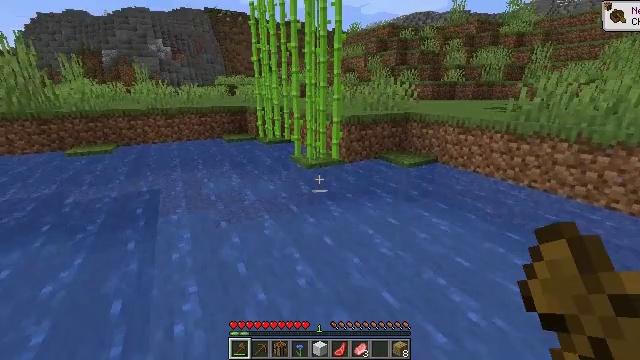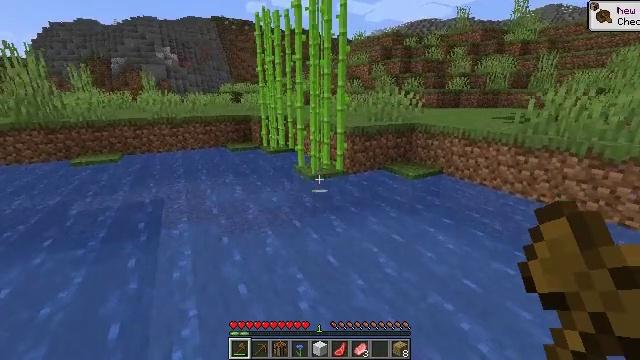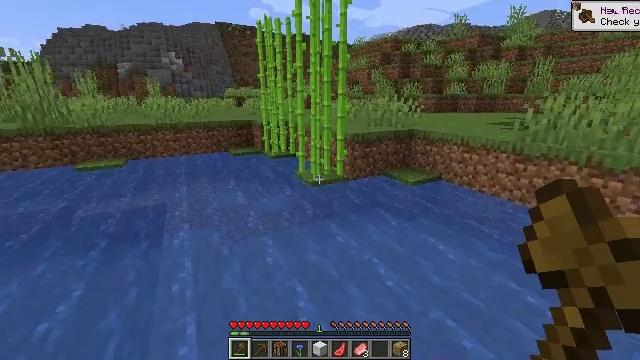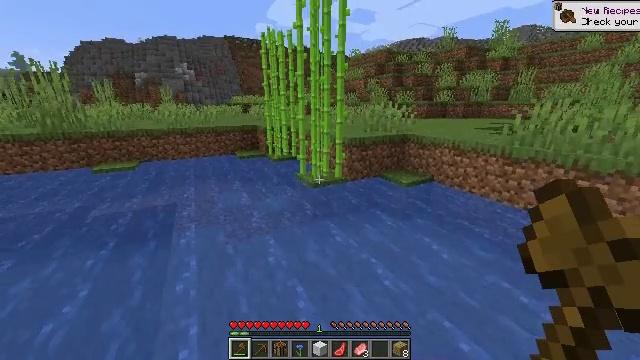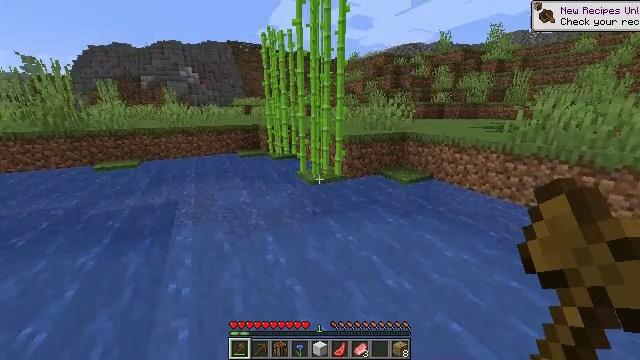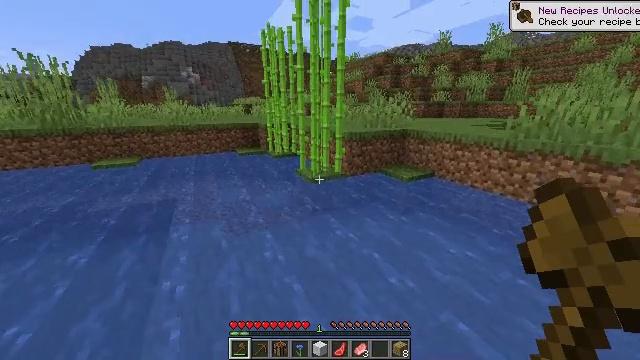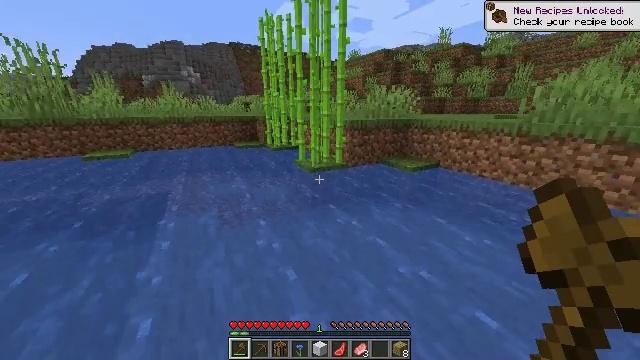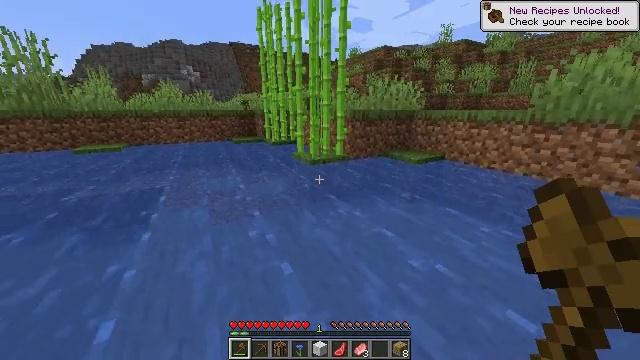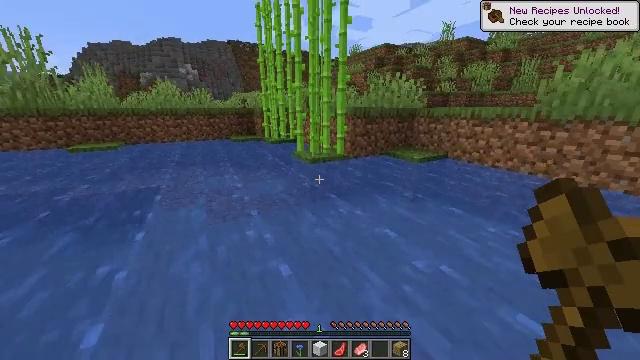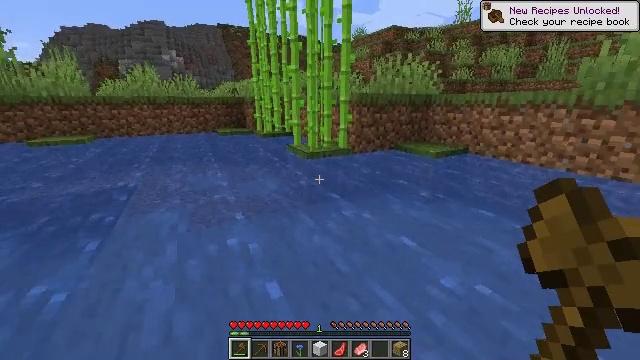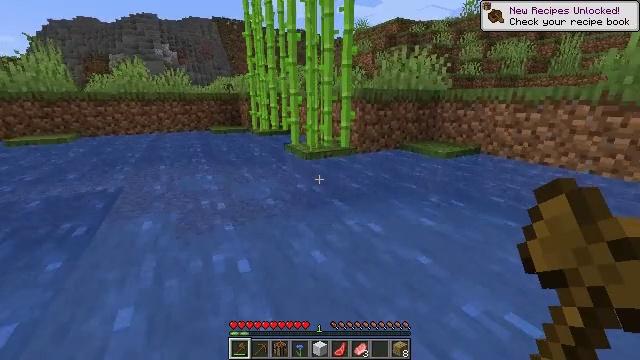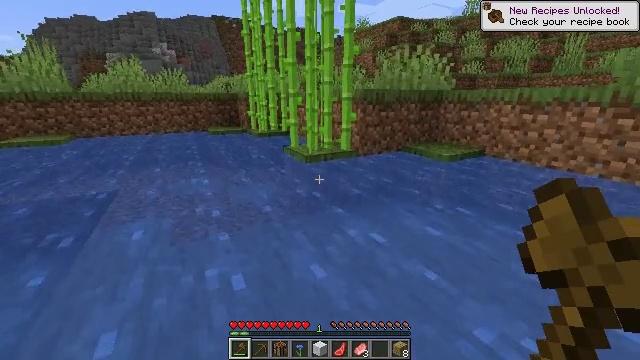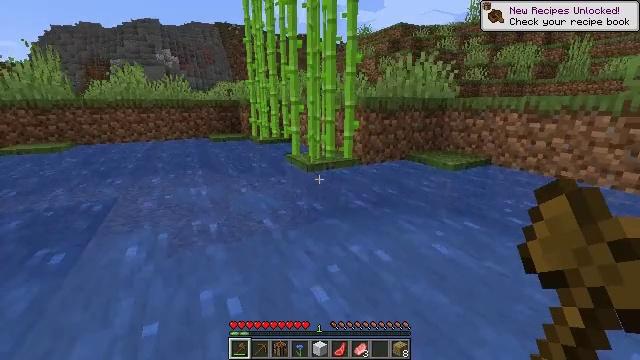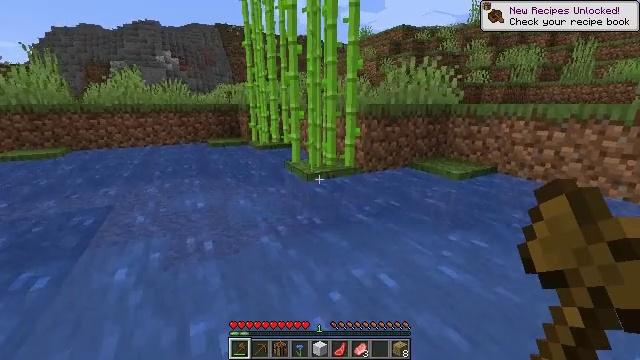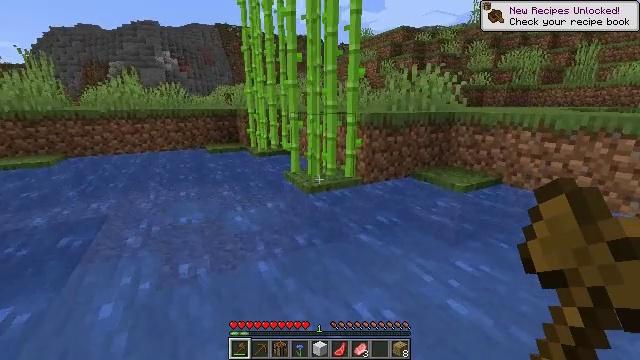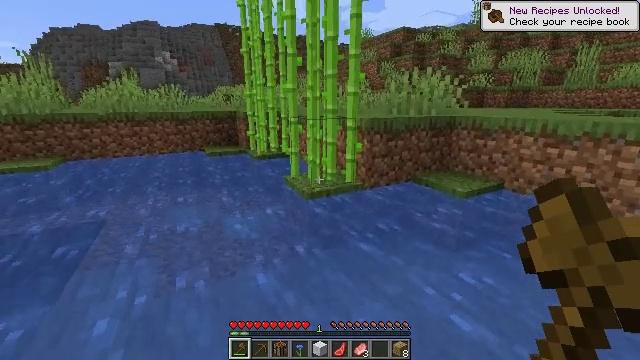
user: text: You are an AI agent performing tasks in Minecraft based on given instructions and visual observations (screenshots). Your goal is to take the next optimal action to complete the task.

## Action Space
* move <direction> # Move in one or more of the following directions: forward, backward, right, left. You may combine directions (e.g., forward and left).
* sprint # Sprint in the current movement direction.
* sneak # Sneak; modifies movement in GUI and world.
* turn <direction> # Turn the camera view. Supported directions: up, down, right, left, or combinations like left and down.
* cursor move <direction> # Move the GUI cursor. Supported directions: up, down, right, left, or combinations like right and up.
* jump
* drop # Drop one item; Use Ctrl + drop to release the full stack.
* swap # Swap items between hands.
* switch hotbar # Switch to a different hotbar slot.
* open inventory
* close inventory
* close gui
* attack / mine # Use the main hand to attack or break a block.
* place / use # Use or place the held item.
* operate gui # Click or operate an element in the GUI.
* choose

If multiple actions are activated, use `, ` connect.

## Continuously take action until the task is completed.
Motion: motion action
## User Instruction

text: Break the sugar cane.
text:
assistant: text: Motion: move forward, sprint, turn up, jump
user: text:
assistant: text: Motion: move forward, sprint, jump
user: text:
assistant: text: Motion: move forward, sprint, jump
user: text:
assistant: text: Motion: move forward, sprint, jump
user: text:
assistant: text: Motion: move forward, sprint, jump
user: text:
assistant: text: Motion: move forward, sprint, jump
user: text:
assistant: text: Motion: move forward, sprint, jump
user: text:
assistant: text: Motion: move forward, sprint, jump
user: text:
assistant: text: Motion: move forward, sprint, jump
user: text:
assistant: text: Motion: move forward, jump
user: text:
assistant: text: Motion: move forward, jump
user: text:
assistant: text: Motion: move forward, turn up, jump
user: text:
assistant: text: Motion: move forward, jump
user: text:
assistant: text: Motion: move forward, jump
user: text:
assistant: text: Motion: move forward, jump
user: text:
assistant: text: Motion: move forward, jump
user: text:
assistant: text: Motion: move forward, jump
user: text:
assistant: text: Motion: move forward, jump
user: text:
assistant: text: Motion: move forward, attack / mine, jump
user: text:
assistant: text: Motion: move forward, attack / mine, jump
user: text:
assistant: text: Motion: move forward, attack / mine, jump
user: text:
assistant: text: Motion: move forward, attack / mine, jump
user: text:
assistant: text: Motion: move forward, jump
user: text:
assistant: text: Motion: move forward, jump
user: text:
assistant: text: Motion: move forward, jump
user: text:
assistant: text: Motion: move forward, jump
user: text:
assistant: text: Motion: move forward, jump
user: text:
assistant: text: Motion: move forward, jump
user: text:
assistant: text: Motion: move forward, jump
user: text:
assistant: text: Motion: move forward, sprint, jump